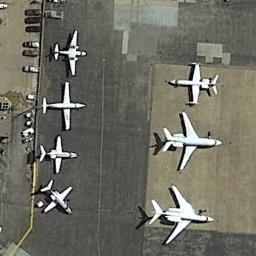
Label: airplane